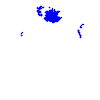
Particle: electron